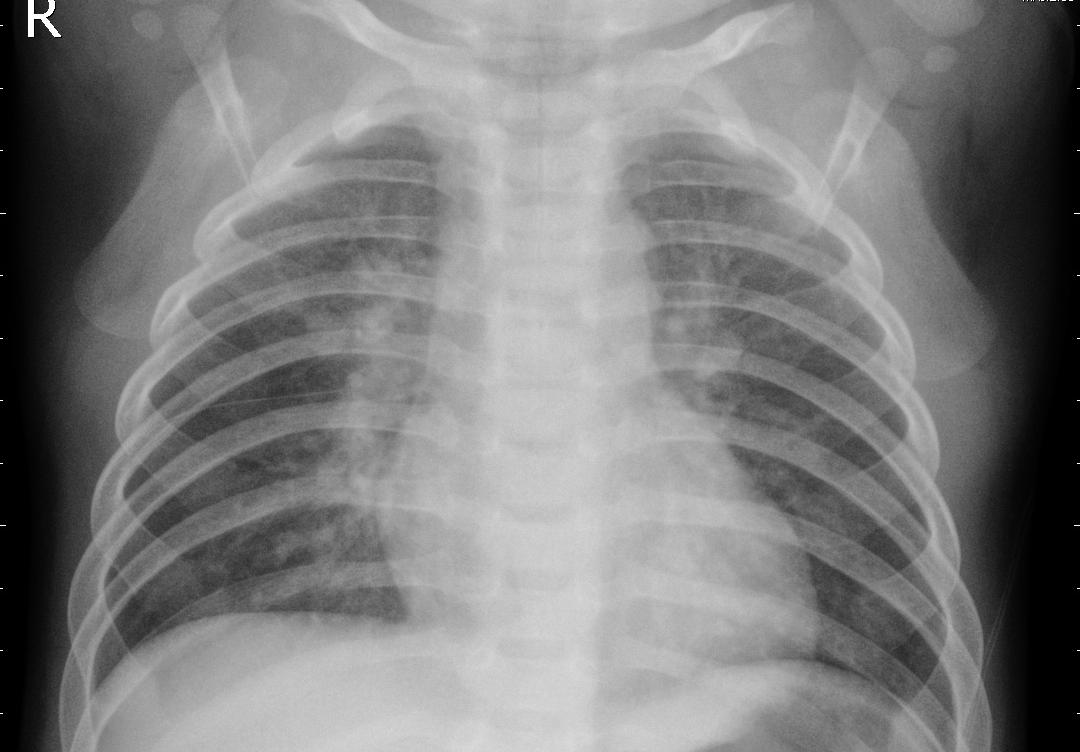
Diagnosis: PNEUMONIA